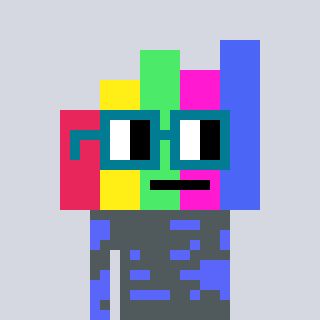
a pixel art character with square dark green glasses, a bar chart-shaped head and a purple-colored body on a cool background